Question: I have a code like
'''
<div id="container" >
<div id="content"></div>
<table id="link" cellspacing=0px; cellpadding=0px;>
</table>
</div>
'''
with css
'''
#contentDiv {
width: 100%;
height:100%;
margin: 0;
}
#content {
width:90%;
height:60%;
margin-left:20px;
display: inline;
vertical-align: left;
z-index:40;
}
#link {
width:30%;
height:50%;
margin: 0;
margin-top:10px;
margin-right:10px;
float: right;
z-index:70;
}
'''
i want it to display like

without absolute <URL>
but its not displaying like that any help is appreciated?
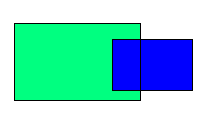
Answer: Use a floating div but make the 'left-margin' of the div a negative number so it 'floats' over the table